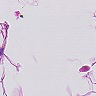
Metastatic tissue present: no